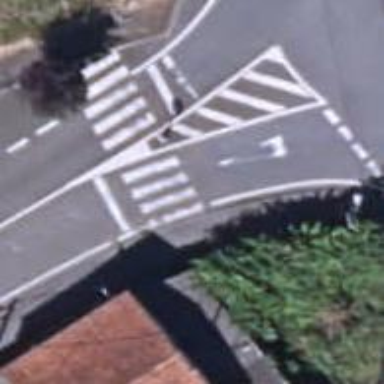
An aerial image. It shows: Marked crossing with zebra stripes on the road.